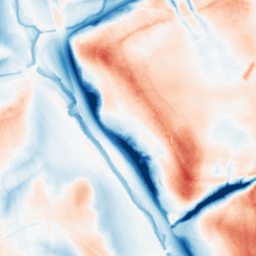
Category: classical
Decomposition family: gaussian_anisotropic
Decomposition parameters: sigma_x: 20
sigma_y: 10
Upsampling method: lanczos
Upsampling parameters: scale: 4
Upsampling scale: 4